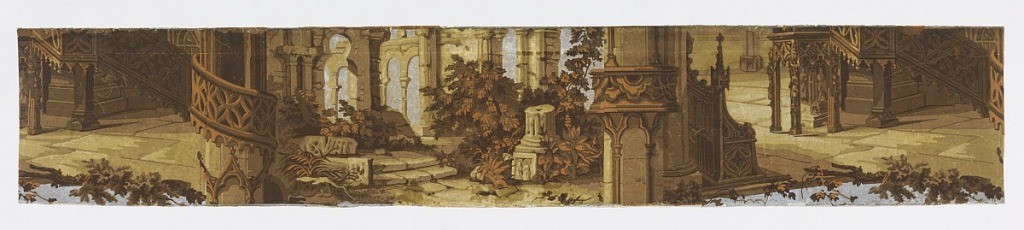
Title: Sidewall
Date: ca. 1900
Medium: Machine-printed
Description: Horizontal strip of joined wallpaper cutting across two and one-half widths of paper showing classical ruins, gothic tracery, balustrades and shrubbery. Drop match, full repeat not shown.